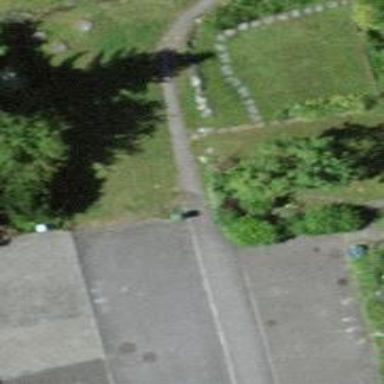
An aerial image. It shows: Unmarked crossing on footway.